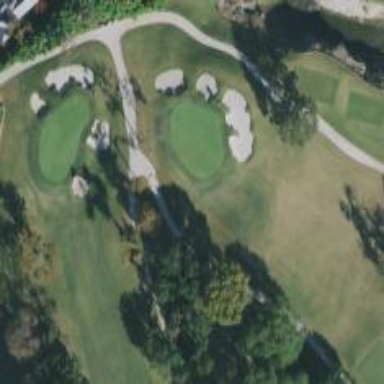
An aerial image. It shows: Golf hole.